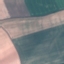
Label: AnnualCrop